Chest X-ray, AP view. Patient: 43 years old, sex F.
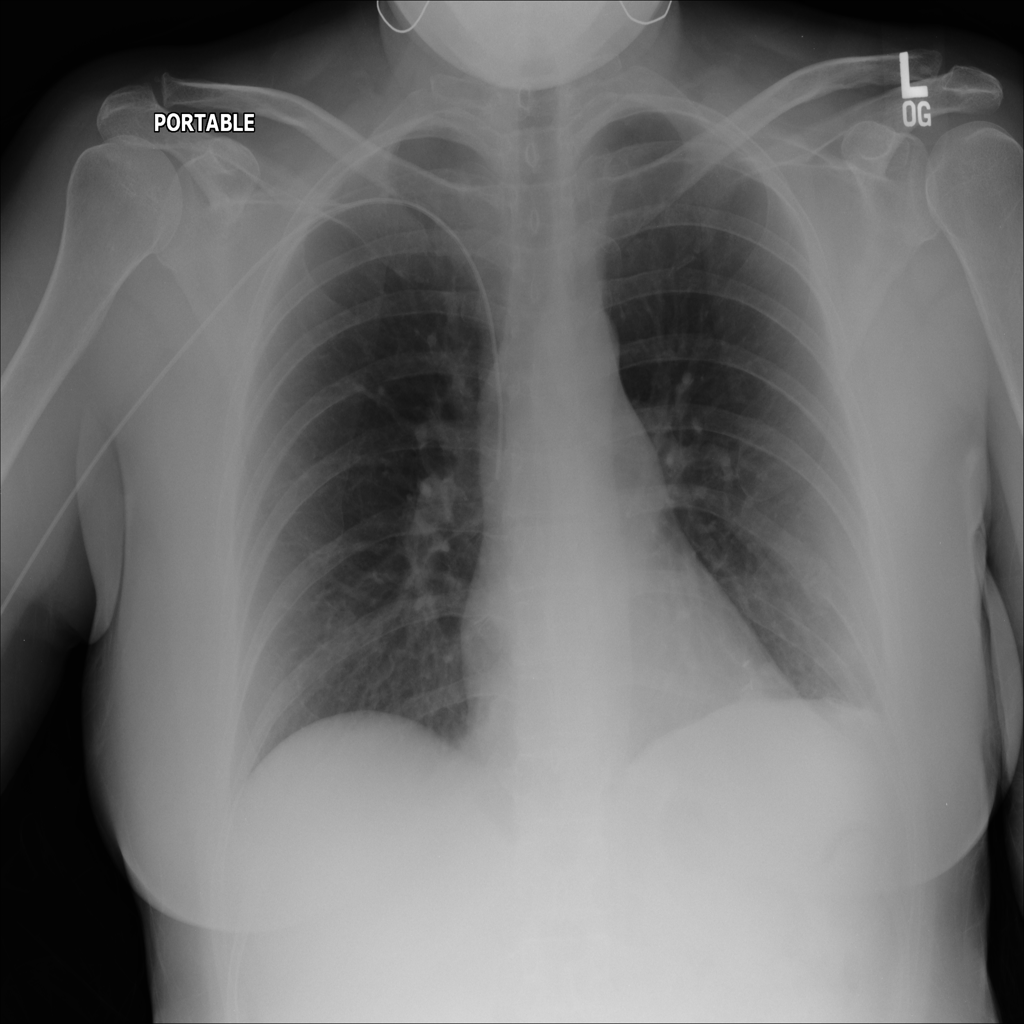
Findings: No Finding